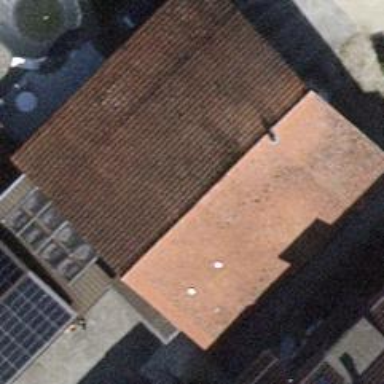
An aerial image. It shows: Farm auxiliary building with gabled roof.